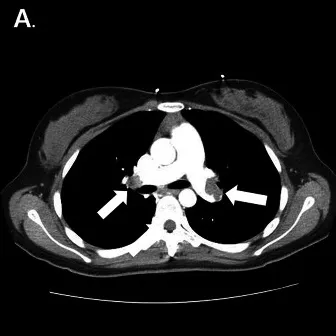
Chest computed tomography (CT) scan with contrast showing multifocal thromboemboli (White Arrow) in both pulmonary arteries (a and b).
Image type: radiology (ct)